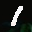
Label: 1